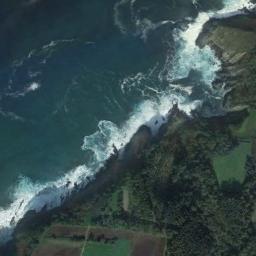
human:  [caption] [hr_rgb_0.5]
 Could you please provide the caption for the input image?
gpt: The beach consists of blue seawater and a coast with trees .

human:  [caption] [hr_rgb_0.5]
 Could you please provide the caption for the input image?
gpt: The beach is an erosion scarp, And the farmland is on the beach and the color of the seawater is dark blue .

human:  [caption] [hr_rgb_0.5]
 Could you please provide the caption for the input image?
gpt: The beach is surrounded by blue water and waves and green woodlands .

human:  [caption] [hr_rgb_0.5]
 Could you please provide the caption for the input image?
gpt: There are seagulls in the sea by the beach .

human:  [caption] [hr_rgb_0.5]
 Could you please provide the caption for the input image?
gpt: The grass is beside the beach .